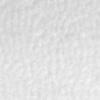
Label: no_change